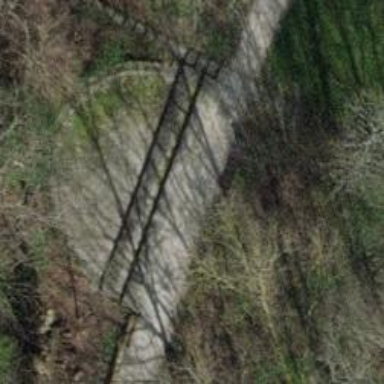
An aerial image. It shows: Bench.